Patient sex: F
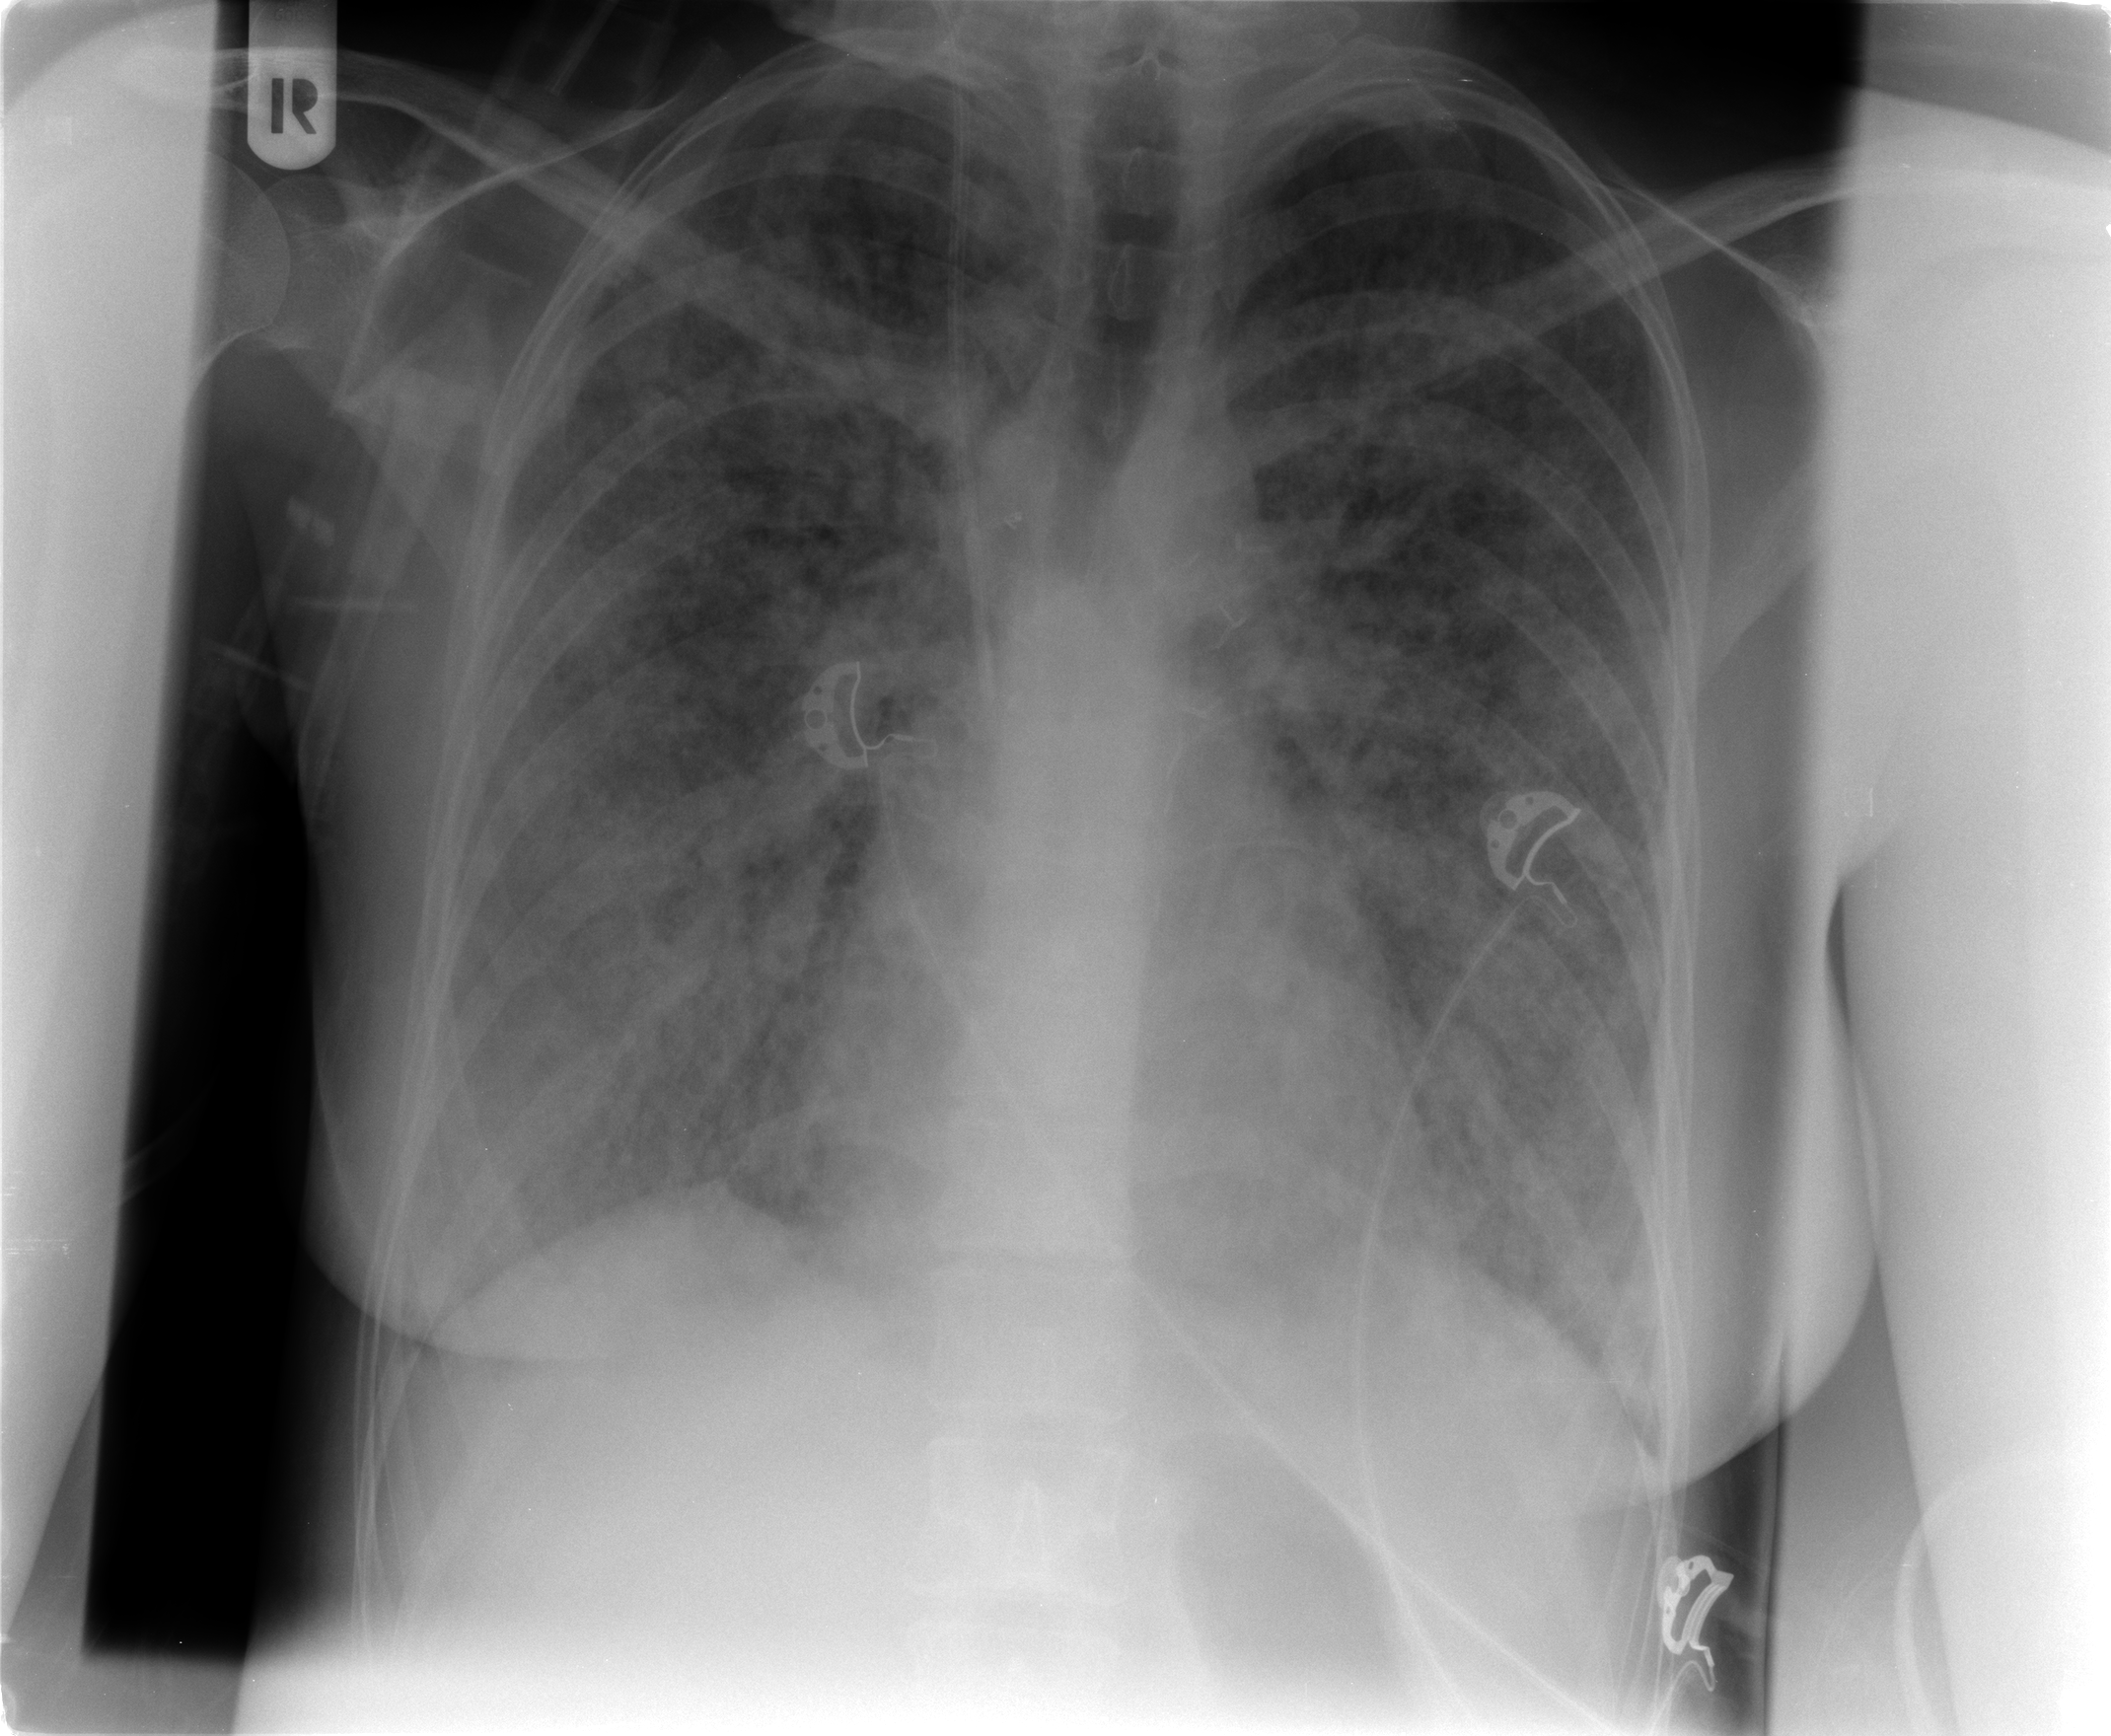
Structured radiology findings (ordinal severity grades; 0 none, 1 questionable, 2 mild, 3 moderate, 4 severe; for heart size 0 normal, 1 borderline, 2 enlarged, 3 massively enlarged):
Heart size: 0
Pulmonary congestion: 1
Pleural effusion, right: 0
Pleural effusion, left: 0
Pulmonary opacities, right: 4
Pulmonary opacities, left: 4
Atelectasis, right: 3
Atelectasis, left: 3